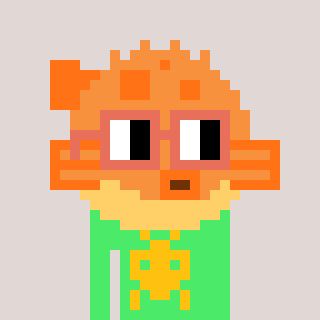
a pixel art character with square orange glasses, a pufferfish-shaped head and a teal-colored body on a warm background